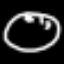
Label: clock